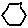
Label: hexagon